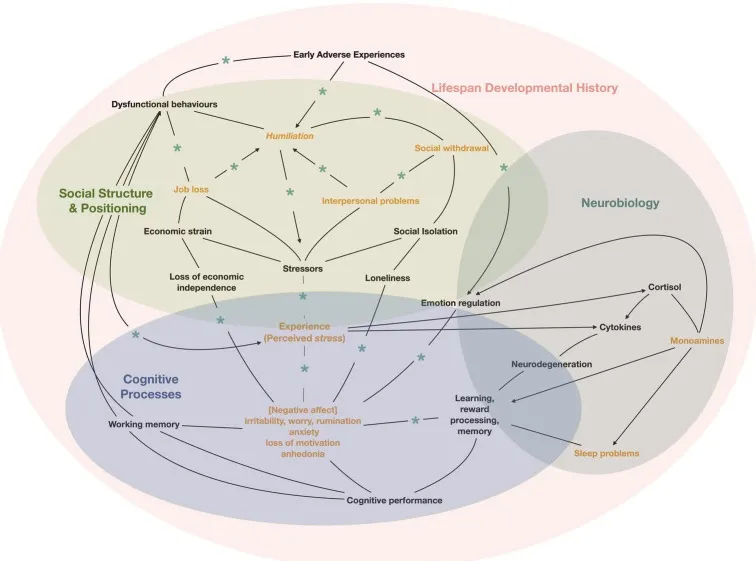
Ecosystemic Embedding of Depressive Symptoms. The figure illustrates some of the many links between symptoms, processes and experience that constitute the ecosocial system of the patient described in the vignette. The arrows represent causal influences mediated by diverse mechanisms. Closed loops can give rise to feedback amplification, resulting in vicious cycles of symptom exacerbation or, when regulatory mechanisms are sufficient, can lead to allostatic changes that contribute to resilience and recovery. For the links marked with asterisks, the mechanisms of influence depend on nonverbal and linguistic communication through embodied and enactive loops that give rise to intersubjectivity, positionality and ongoing negotiations of meaning as depicted in Figure 2. Based in part on.
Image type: pathology (gram)